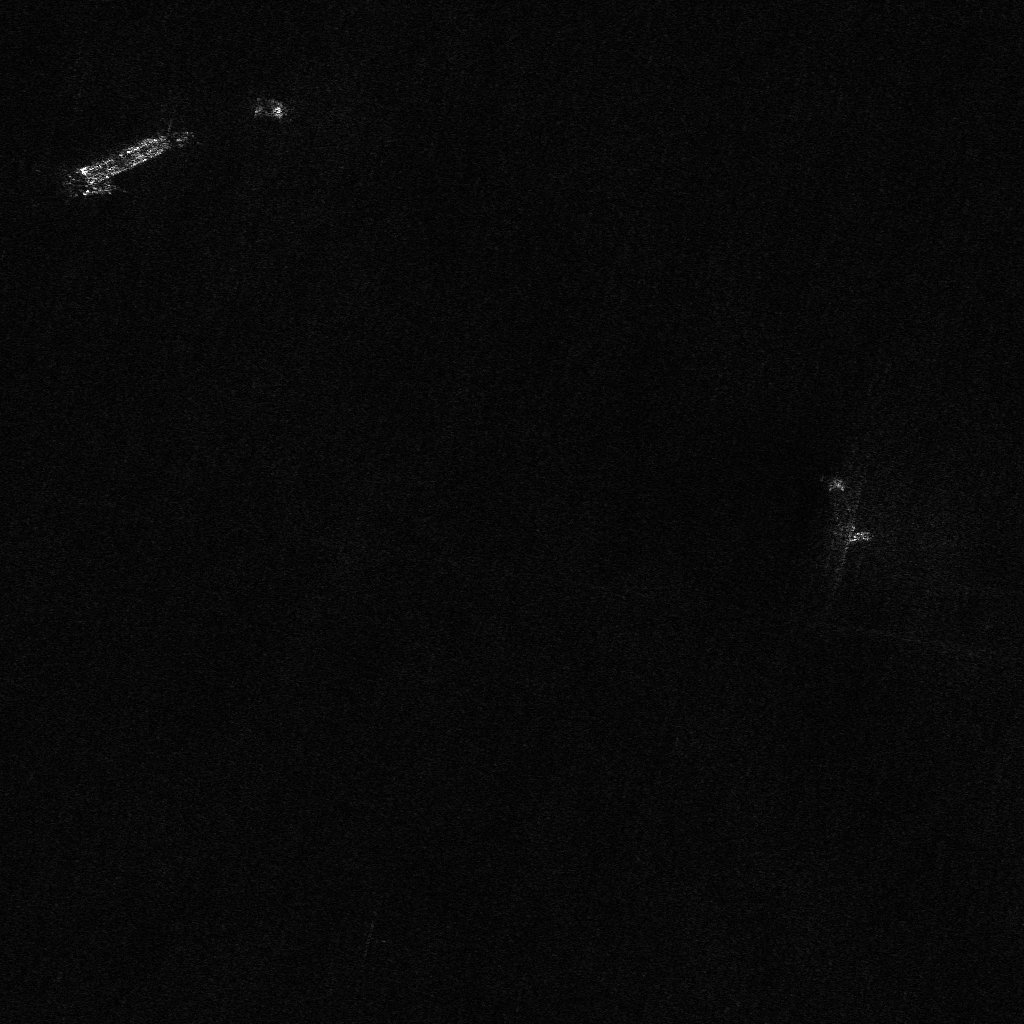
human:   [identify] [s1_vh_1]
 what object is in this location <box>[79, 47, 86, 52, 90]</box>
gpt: <ref>1 large container at the right</ref>

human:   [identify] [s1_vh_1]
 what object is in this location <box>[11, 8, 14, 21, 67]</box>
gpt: <ref>1 medium cell-container at the top left</ref>

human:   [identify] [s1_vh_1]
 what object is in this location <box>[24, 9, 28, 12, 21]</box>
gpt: <ref>1 medium container at the top left</ref>